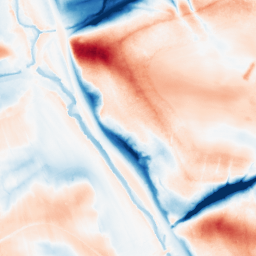
Category: classical
Decomposition family: gaussian_anisotropic
Decomposition parameters: sigma_x: 5
sigma_y: 20
Upsampling method: edge_directed
Upsampling parameters: scale: 4
Upsampling scale: 4